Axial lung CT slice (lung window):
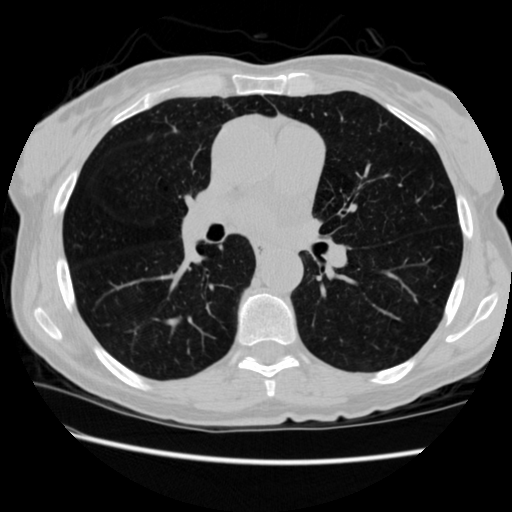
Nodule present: no